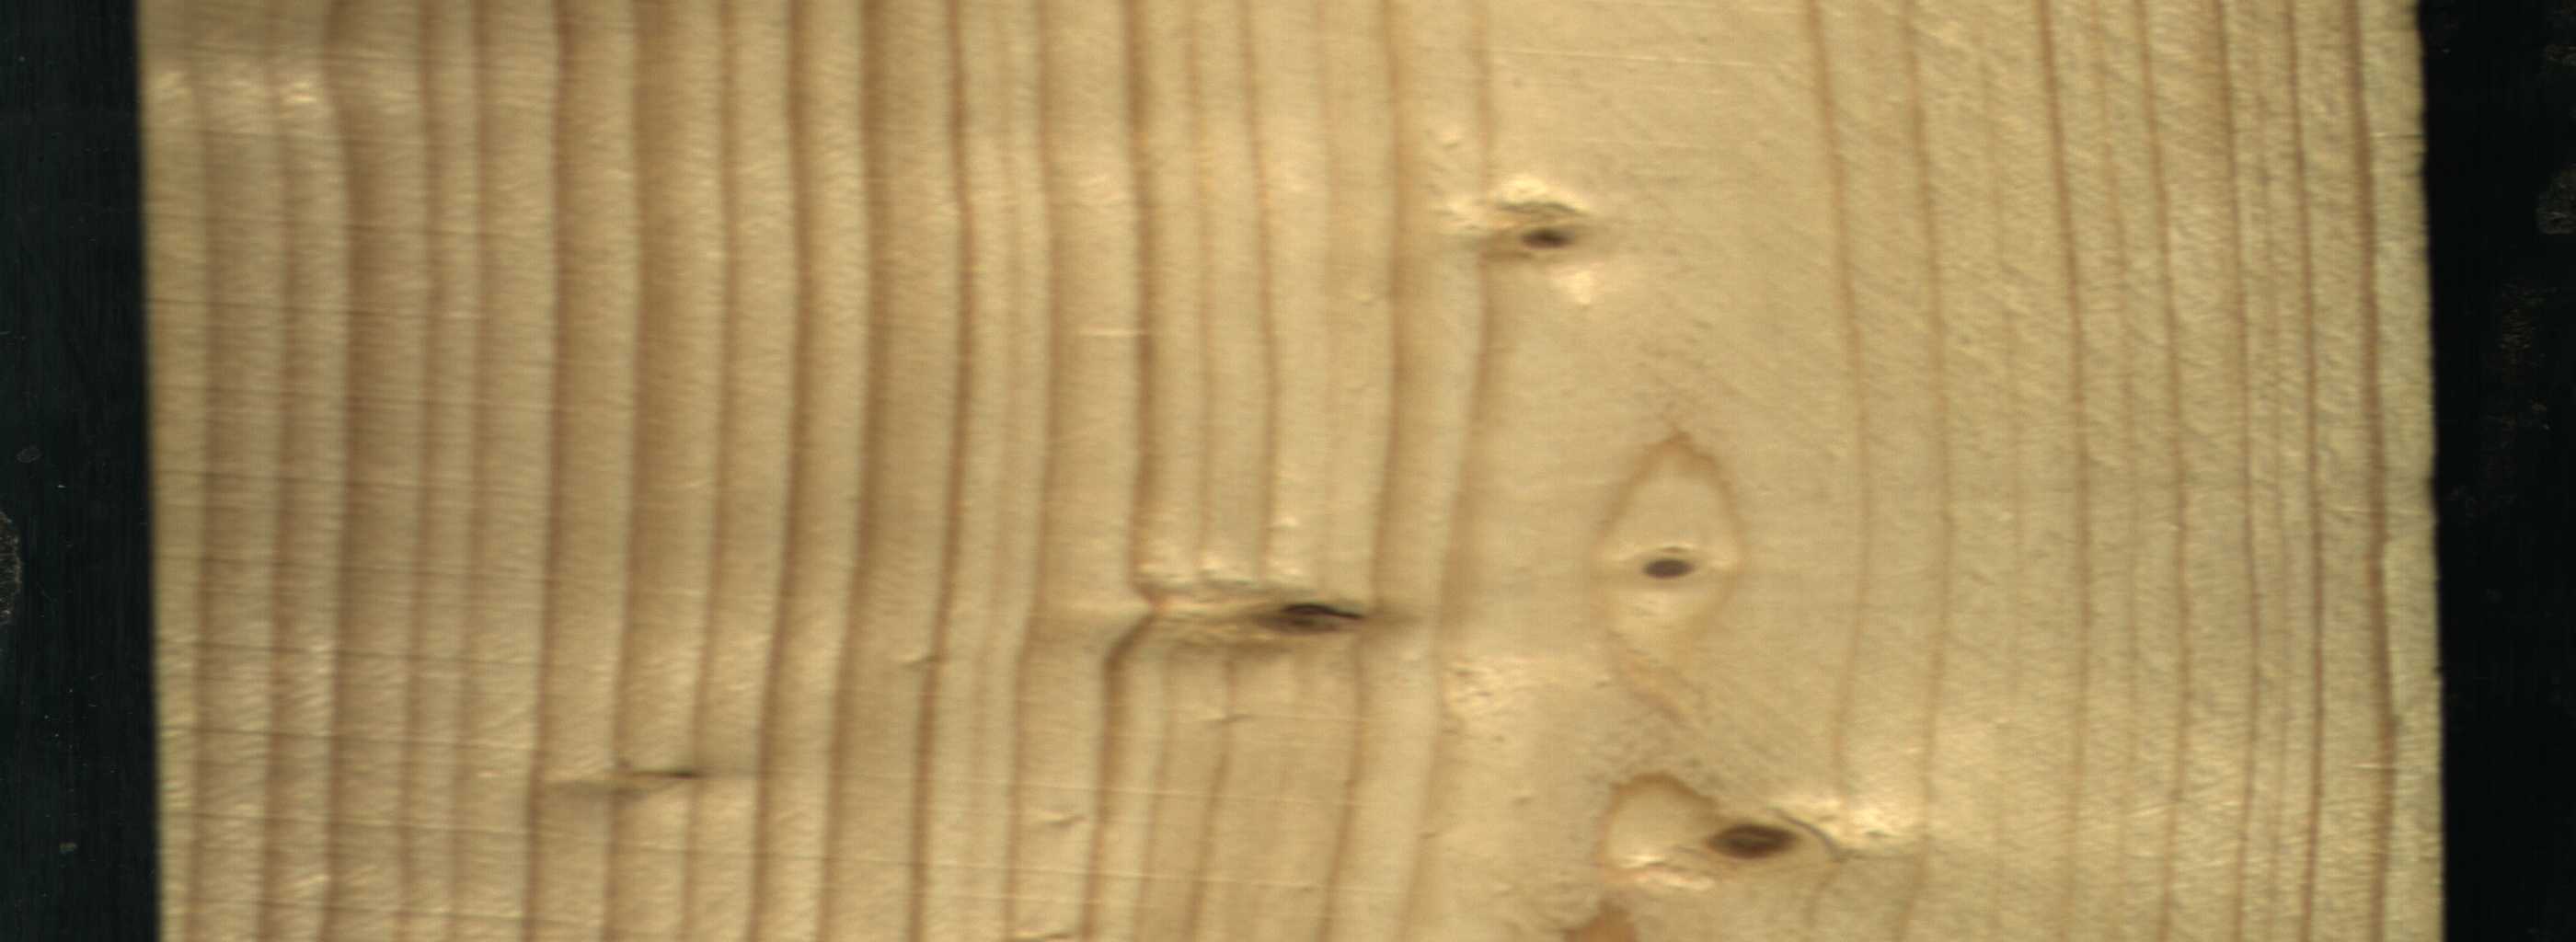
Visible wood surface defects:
Live_Knot
Live_Knot
Live_Knot
Live_Knot